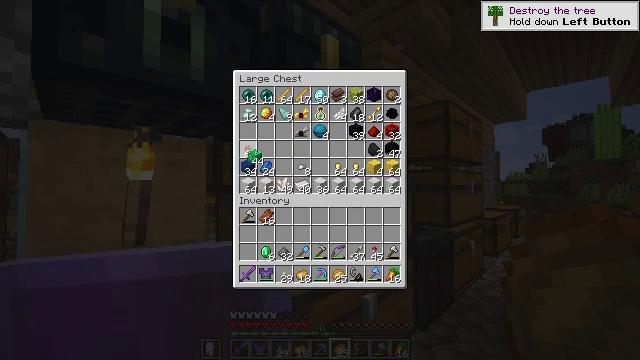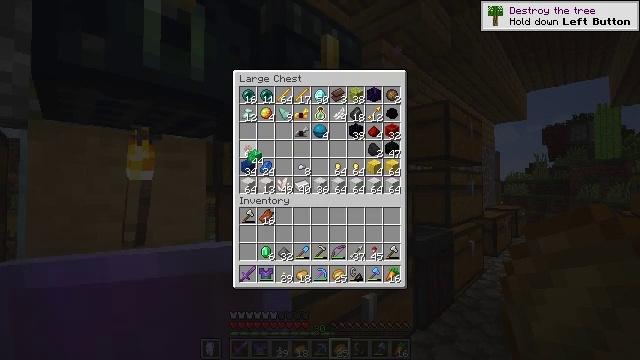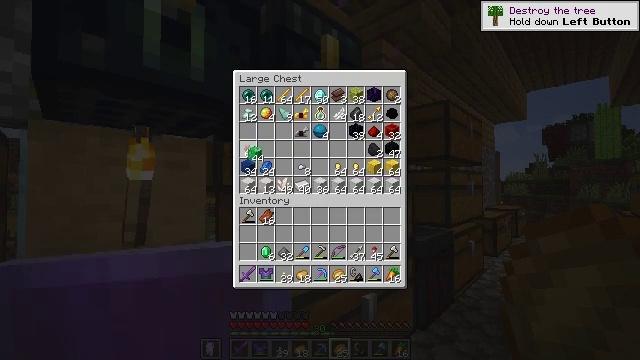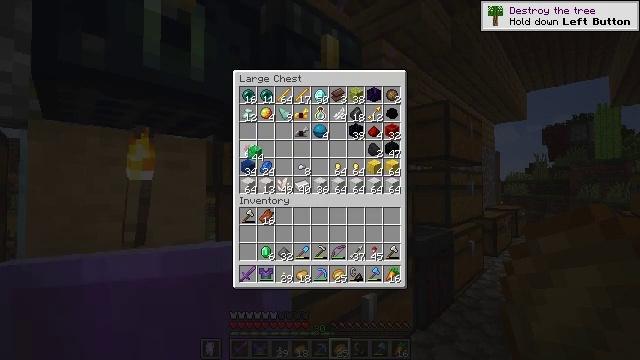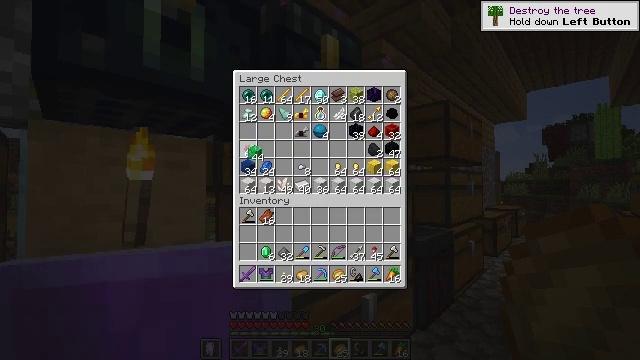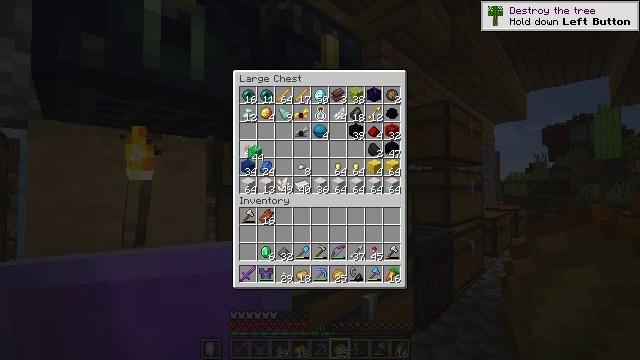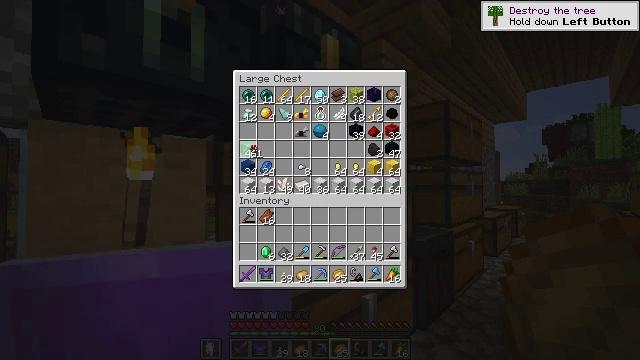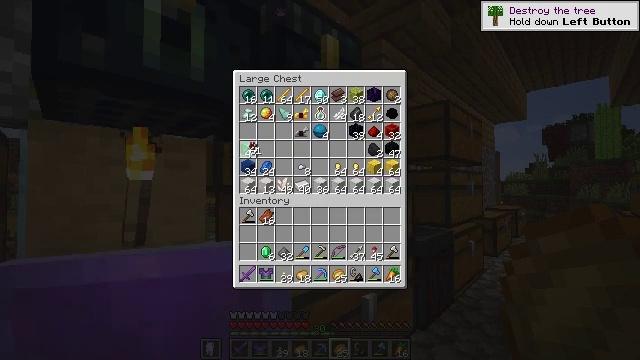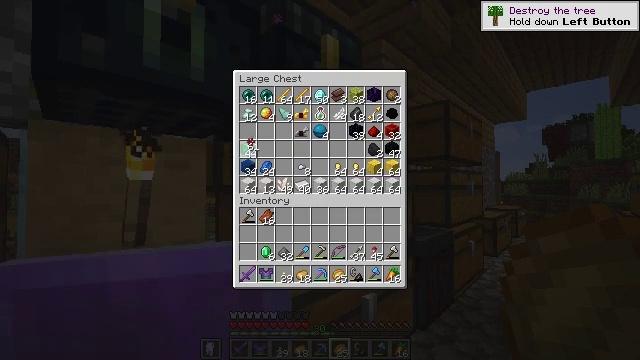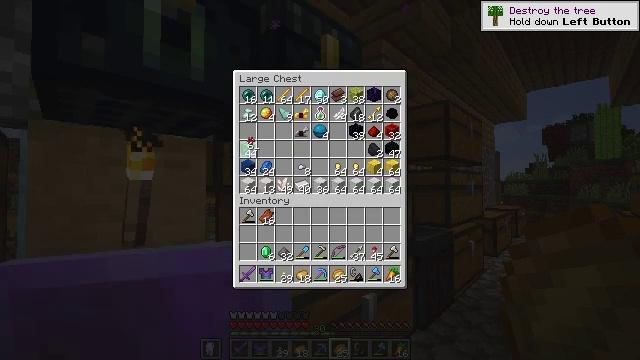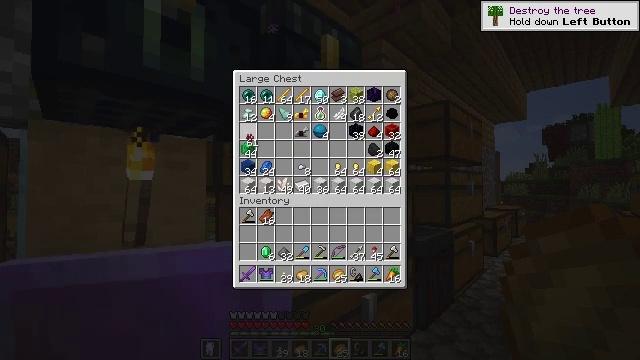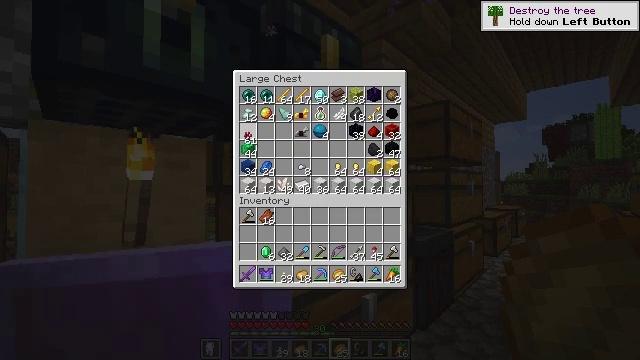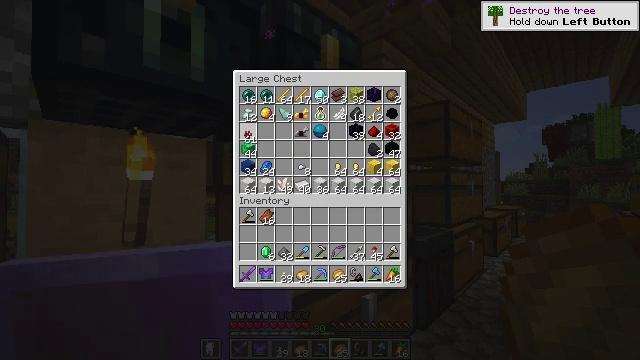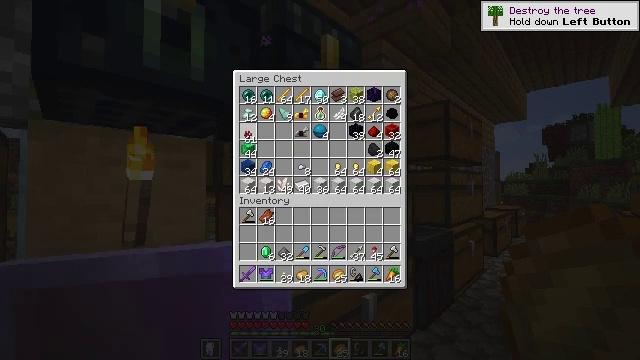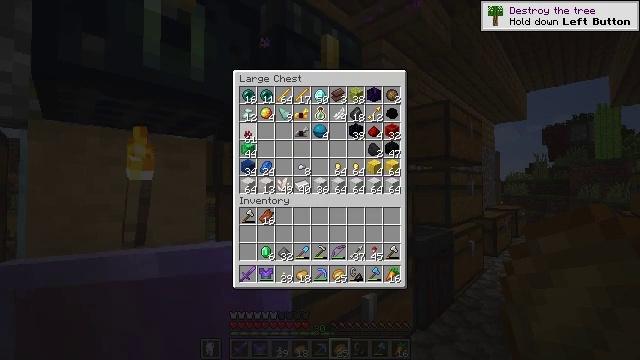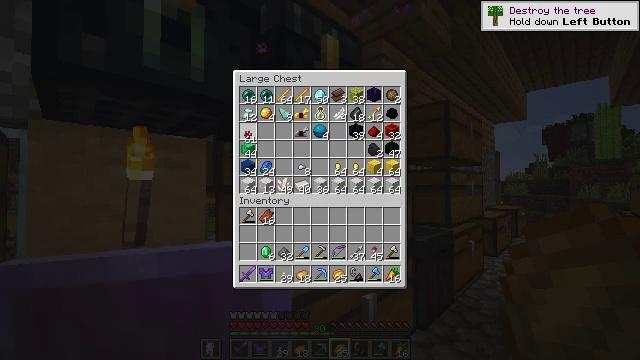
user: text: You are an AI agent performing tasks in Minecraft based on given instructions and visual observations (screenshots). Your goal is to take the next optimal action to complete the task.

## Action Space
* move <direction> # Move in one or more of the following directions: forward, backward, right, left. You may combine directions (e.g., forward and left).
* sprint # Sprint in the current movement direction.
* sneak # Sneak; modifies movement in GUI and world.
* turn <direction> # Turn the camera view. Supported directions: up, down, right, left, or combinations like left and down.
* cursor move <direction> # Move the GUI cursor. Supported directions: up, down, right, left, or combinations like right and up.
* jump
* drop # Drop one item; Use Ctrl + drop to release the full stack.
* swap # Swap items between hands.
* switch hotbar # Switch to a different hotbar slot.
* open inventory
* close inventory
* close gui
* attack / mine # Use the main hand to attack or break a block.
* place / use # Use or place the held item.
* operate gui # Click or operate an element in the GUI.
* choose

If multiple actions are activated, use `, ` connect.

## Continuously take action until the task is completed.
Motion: motion action
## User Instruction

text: Open a crafting table and craft the TNT.
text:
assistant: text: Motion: no_op
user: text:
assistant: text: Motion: no_op
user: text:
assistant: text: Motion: operate gui
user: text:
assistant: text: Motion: operate gui
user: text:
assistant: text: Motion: operate gui
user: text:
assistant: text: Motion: no_op
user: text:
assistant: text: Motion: no_op
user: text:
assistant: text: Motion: no_op
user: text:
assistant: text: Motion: no_op
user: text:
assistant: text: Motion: no_op
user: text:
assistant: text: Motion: no_op
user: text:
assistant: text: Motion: no_op
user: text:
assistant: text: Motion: no_op
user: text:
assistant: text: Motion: operate gui
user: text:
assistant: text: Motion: operate gui
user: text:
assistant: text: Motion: operate gui
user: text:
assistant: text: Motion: no_op
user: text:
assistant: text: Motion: no_op
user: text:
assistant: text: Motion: no_op
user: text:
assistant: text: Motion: no_op
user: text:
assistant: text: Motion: no_op
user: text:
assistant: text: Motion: no_op
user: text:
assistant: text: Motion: cursor move down
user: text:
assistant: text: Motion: cursor move down
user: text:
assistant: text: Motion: cursor move down
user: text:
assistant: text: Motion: cursor move right and down
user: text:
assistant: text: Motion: cursor move right and down
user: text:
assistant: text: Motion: cursor move down
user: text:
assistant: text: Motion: no_op
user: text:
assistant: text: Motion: no_op